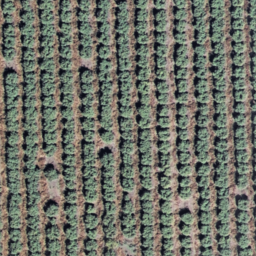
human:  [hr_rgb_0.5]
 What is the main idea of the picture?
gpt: farmland